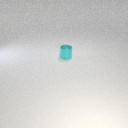
small cyan metal cylinder